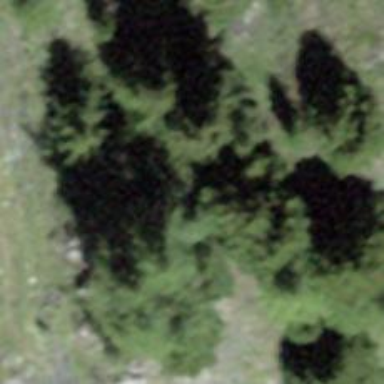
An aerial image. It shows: Forest area.